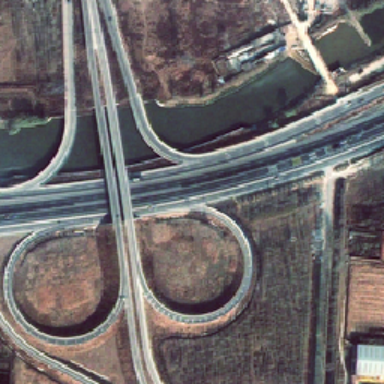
There is a river beside the broad road .